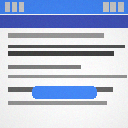
Screen state: on